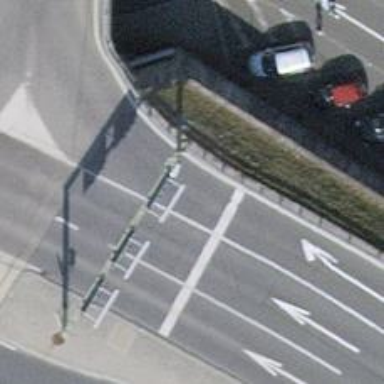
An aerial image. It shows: Road with traffic signals.